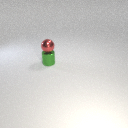
small red metal sphere above small green metal cylinder